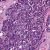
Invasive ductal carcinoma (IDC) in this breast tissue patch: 1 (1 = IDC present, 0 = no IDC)